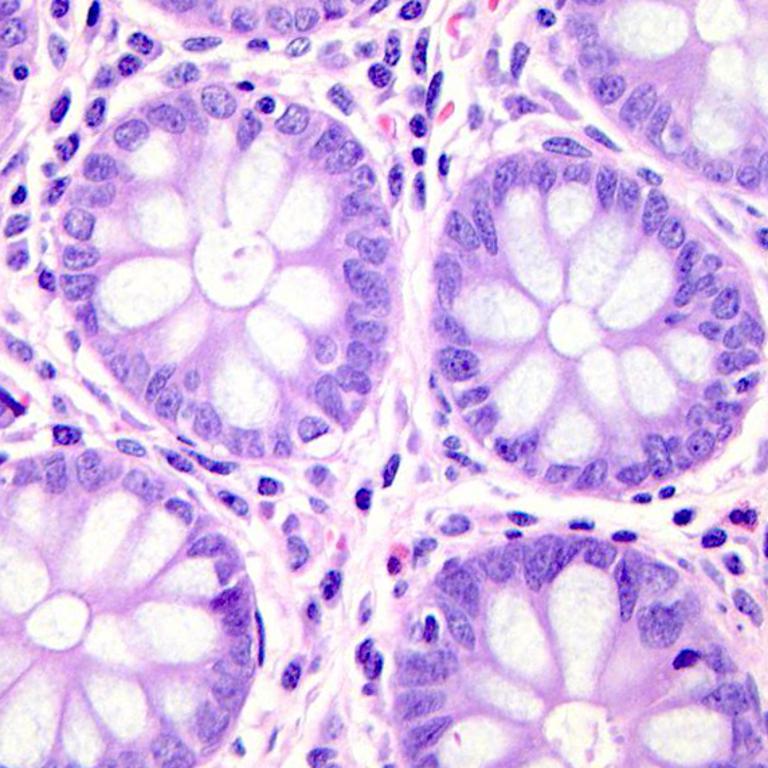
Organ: colon
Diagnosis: benign